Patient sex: M
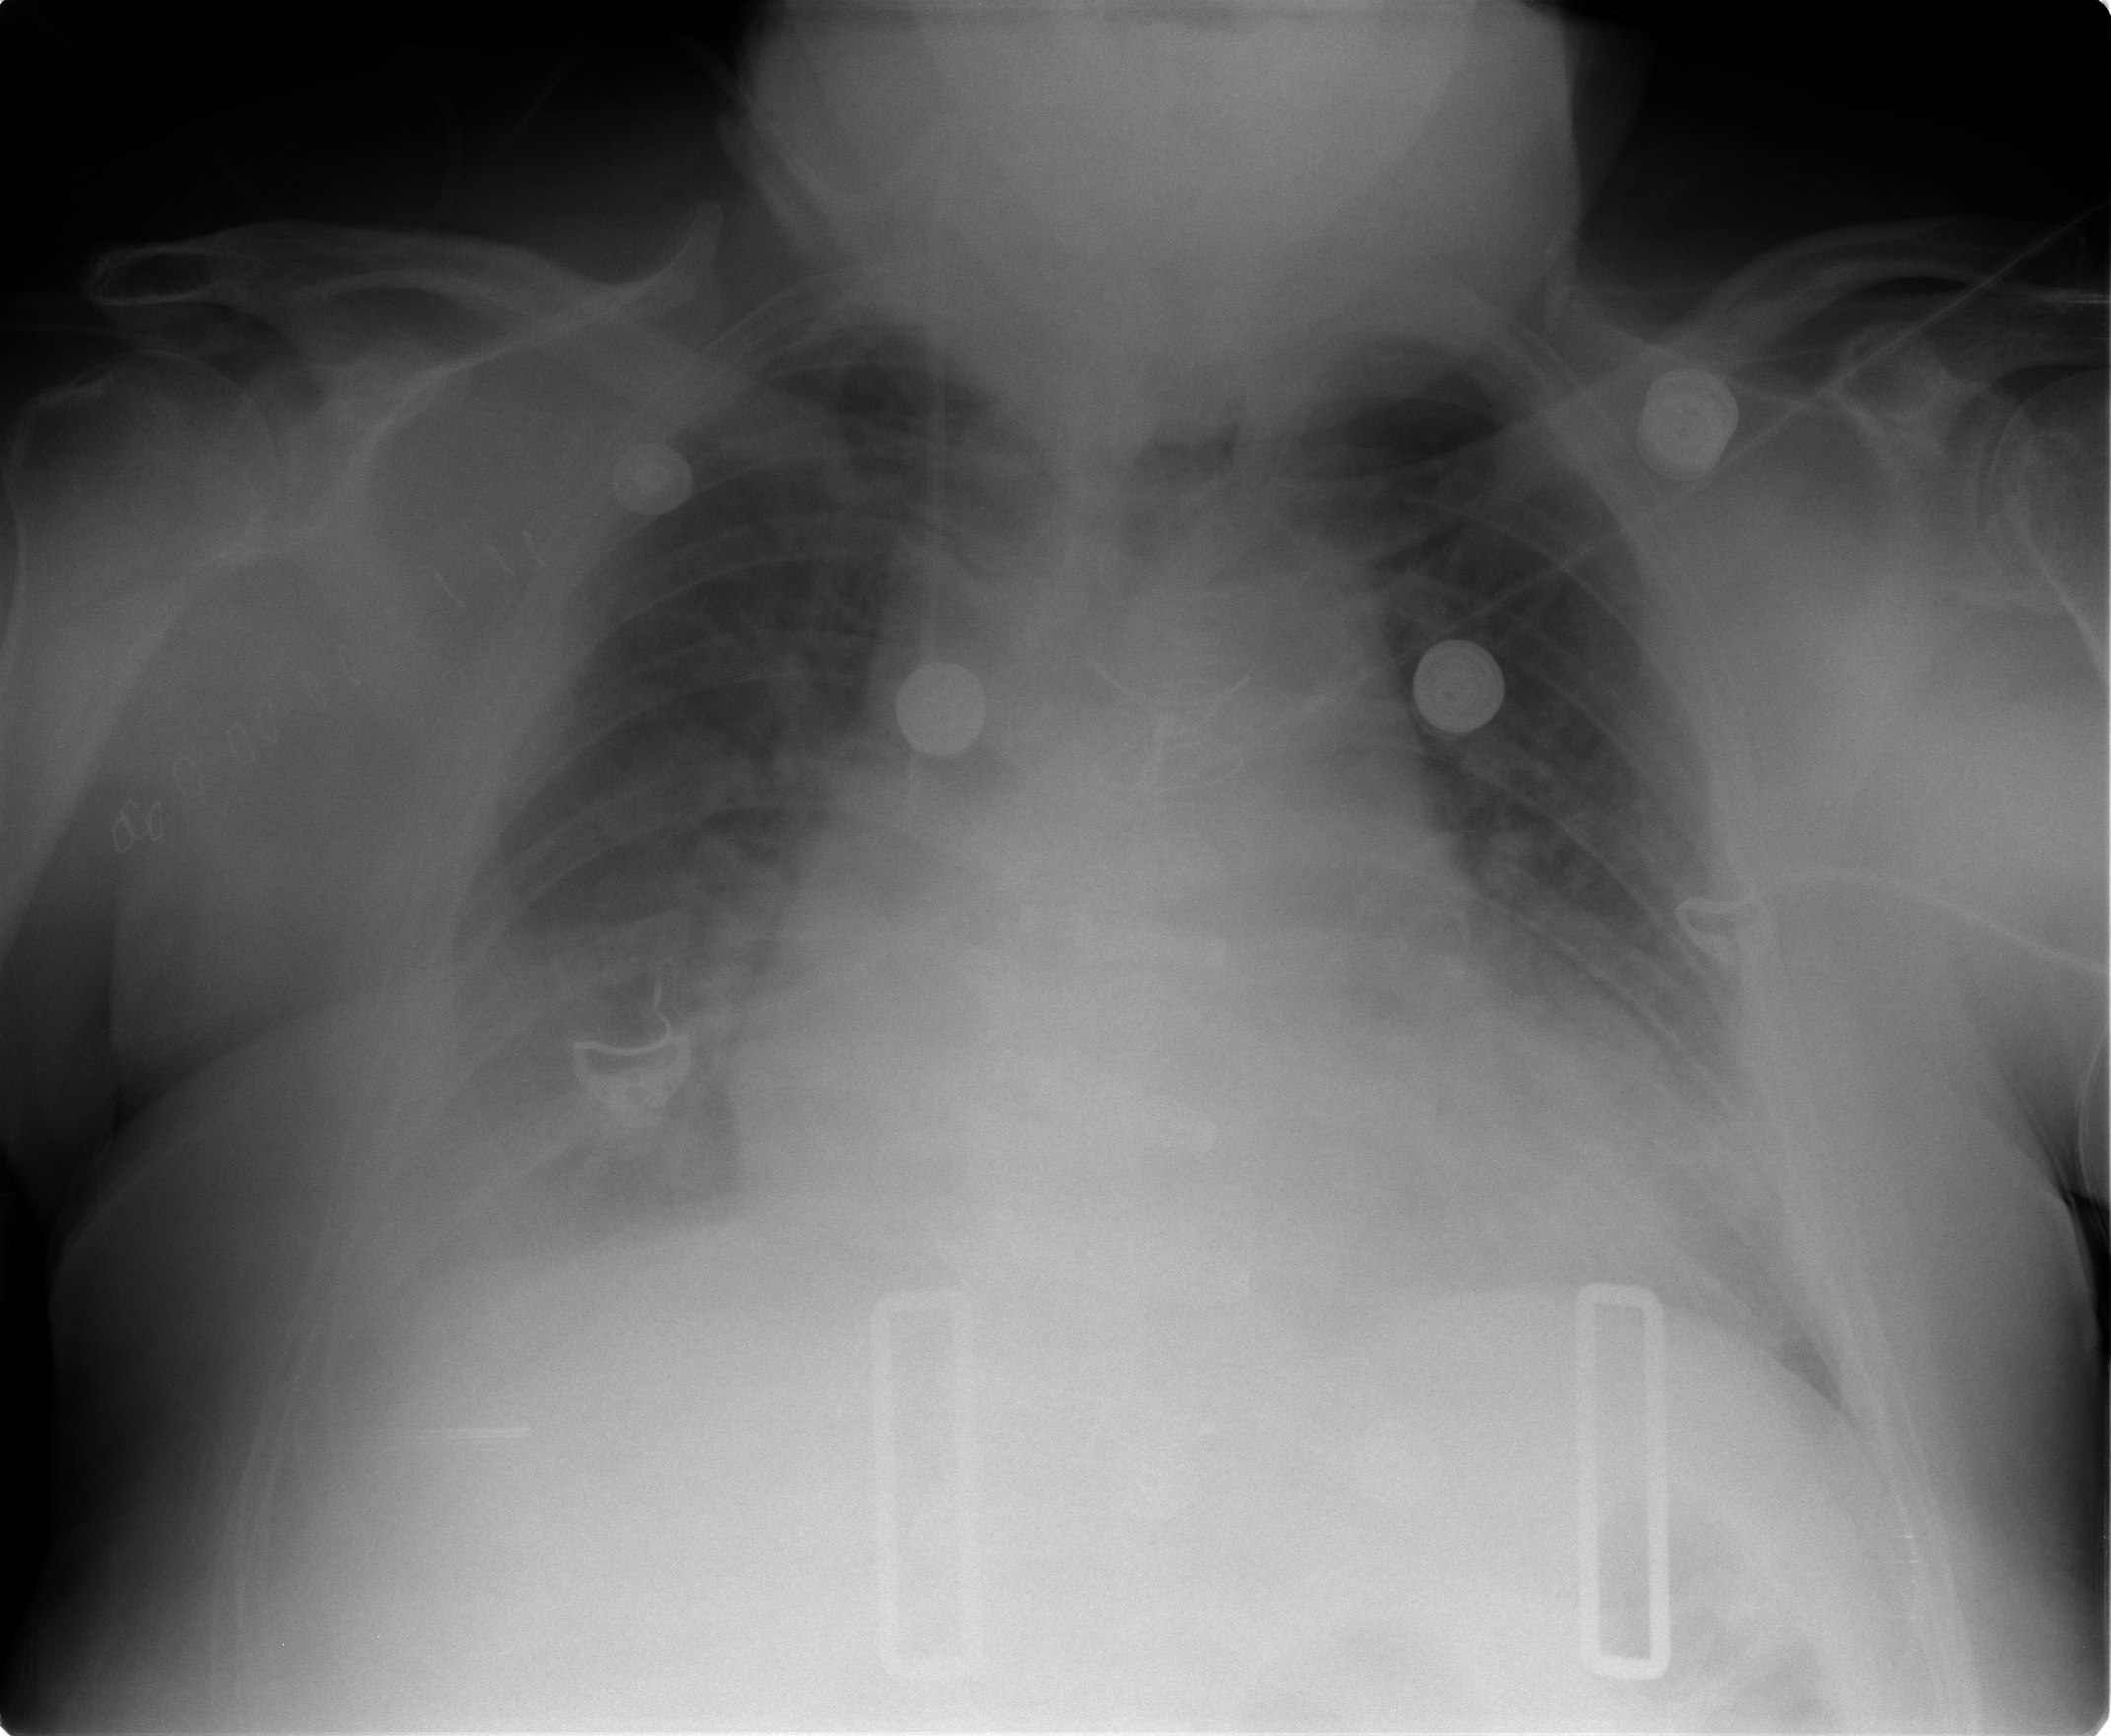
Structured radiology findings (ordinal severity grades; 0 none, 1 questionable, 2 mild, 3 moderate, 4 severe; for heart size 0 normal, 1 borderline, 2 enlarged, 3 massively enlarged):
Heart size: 2
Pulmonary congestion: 1
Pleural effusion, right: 3
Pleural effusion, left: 2
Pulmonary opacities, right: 0
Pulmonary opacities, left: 0
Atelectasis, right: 2
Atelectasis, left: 0